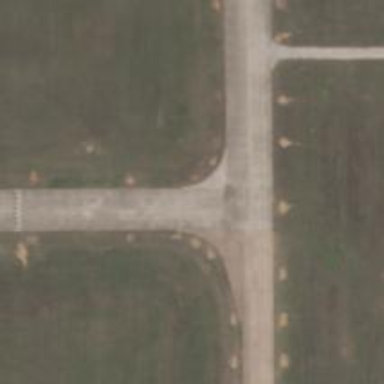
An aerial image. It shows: View of taxiway at the airport.